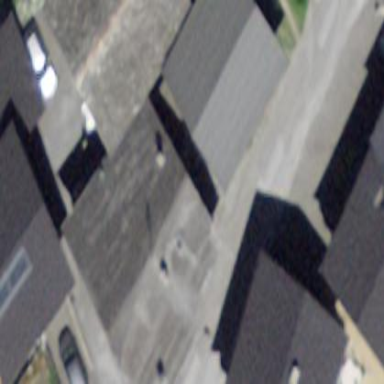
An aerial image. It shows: Simple and straightforward house.